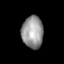
Tissue: lung
Cell type: Epithelial cells
Senescence score: 0.1981
Nuclear area (px): 677
Mean DAPI intensity: 150.462